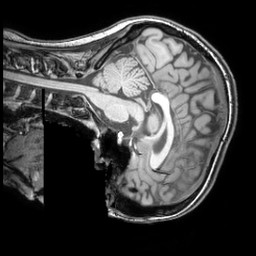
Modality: T1w
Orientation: sagittal
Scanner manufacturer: philips
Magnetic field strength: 3 T
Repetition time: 0.008109 s
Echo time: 0.003708 s